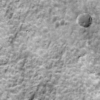
Label: not_dusty